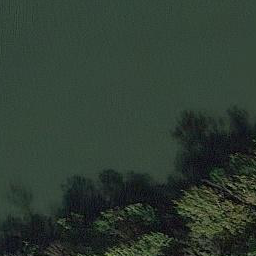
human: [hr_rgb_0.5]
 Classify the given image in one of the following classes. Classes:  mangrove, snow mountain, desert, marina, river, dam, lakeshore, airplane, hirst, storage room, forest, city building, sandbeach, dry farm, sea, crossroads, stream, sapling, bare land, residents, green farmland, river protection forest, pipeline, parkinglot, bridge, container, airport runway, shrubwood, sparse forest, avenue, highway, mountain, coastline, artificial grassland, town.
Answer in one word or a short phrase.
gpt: river protection forest